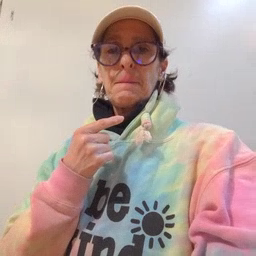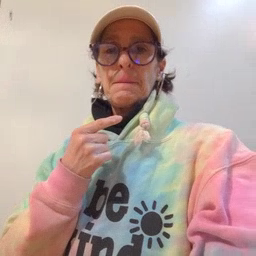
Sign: chin